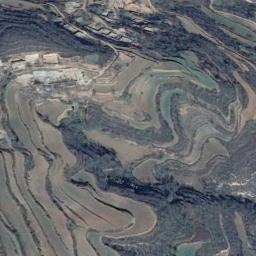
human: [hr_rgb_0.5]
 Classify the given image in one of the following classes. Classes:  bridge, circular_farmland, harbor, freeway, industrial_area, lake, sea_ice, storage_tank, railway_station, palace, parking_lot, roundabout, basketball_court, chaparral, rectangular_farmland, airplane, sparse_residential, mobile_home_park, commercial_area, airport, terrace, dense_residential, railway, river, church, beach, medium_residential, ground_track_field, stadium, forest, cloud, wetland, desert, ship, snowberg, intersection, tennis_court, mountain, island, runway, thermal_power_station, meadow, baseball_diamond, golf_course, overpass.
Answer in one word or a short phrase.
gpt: terrace